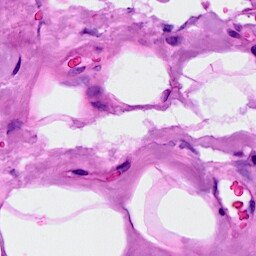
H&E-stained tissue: Breast